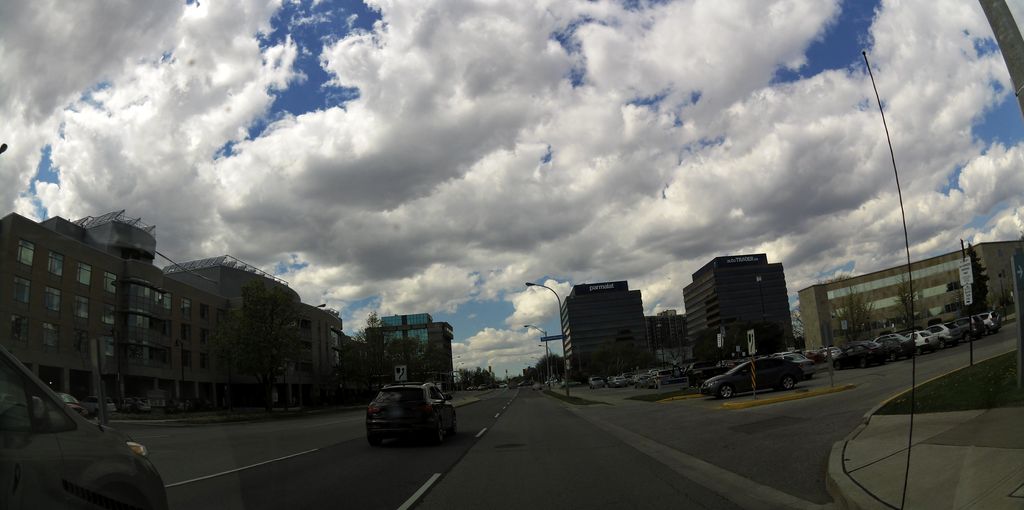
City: toronto